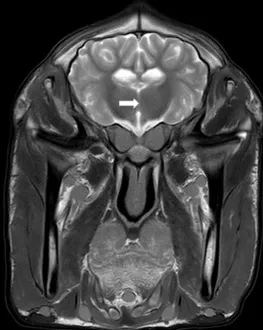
Our current case with a hypoplastic/absent interthalamic adhesion (white arrow) in comparison with the interthalamic adhesion in. Of a calf without brain lesions (at 7 months of age). Compared to.
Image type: radiology (mri)